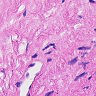
Metastatic tissue present: no